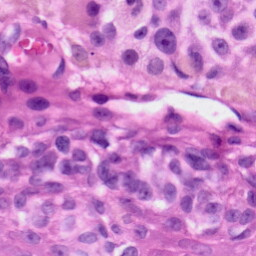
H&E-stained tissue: Skin